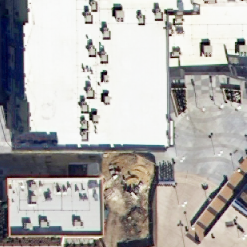
Label: buildings